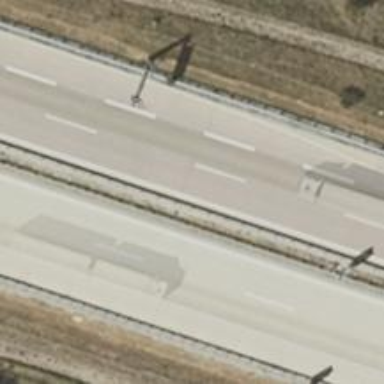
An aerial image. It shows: Asphalt motorway.